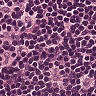
Metastatic tissue present: no